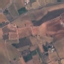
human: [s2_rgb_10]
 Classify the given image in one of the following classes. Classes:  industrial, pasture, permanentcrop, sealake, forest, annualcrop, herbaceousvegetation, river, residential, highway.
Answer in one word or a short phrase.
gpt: PermanentCrop